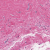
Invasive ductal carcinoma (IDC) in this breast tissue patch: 0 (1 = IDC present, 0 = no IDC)